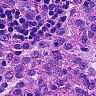
Metastatic tissue present: no